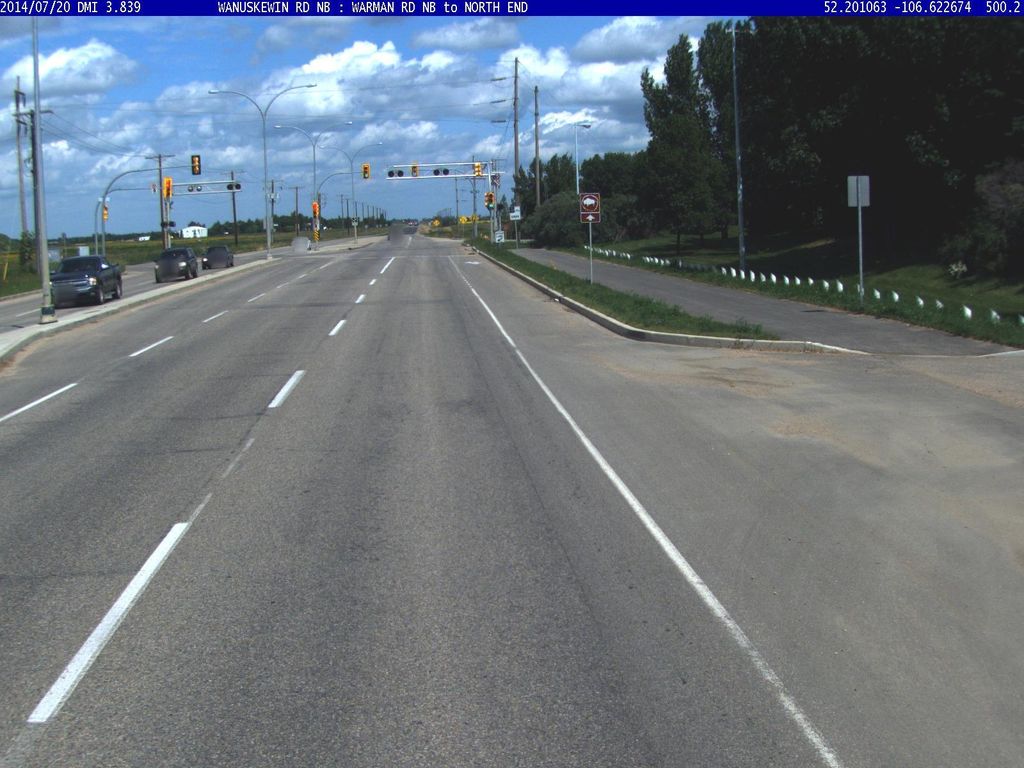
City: saskatoon